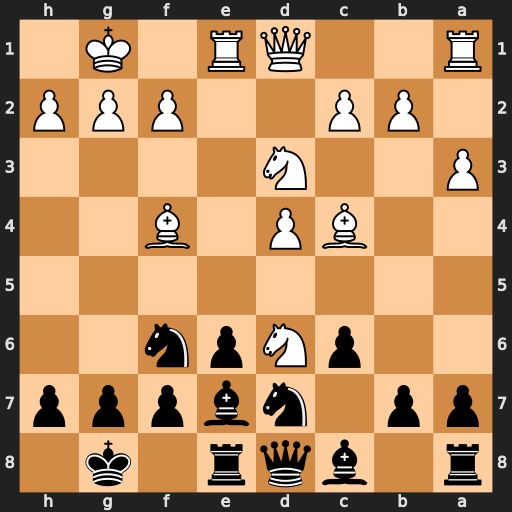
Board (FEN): r1bqr1k1/pp1nbppp/2pNpn2/8/2BP1B2/P2N4/1PP2PPP/R2QR1K1
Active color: b
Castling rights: -
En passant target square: -
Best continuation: Bxd6 Bxd6 Nb6 Ba2 Qxd6